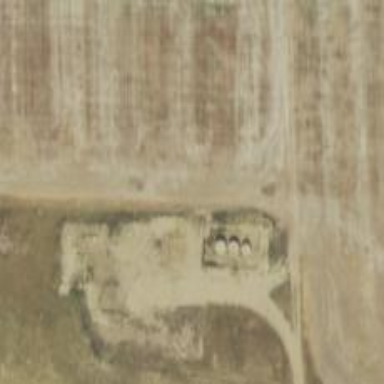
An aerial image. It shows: Storage tank that is man-made.